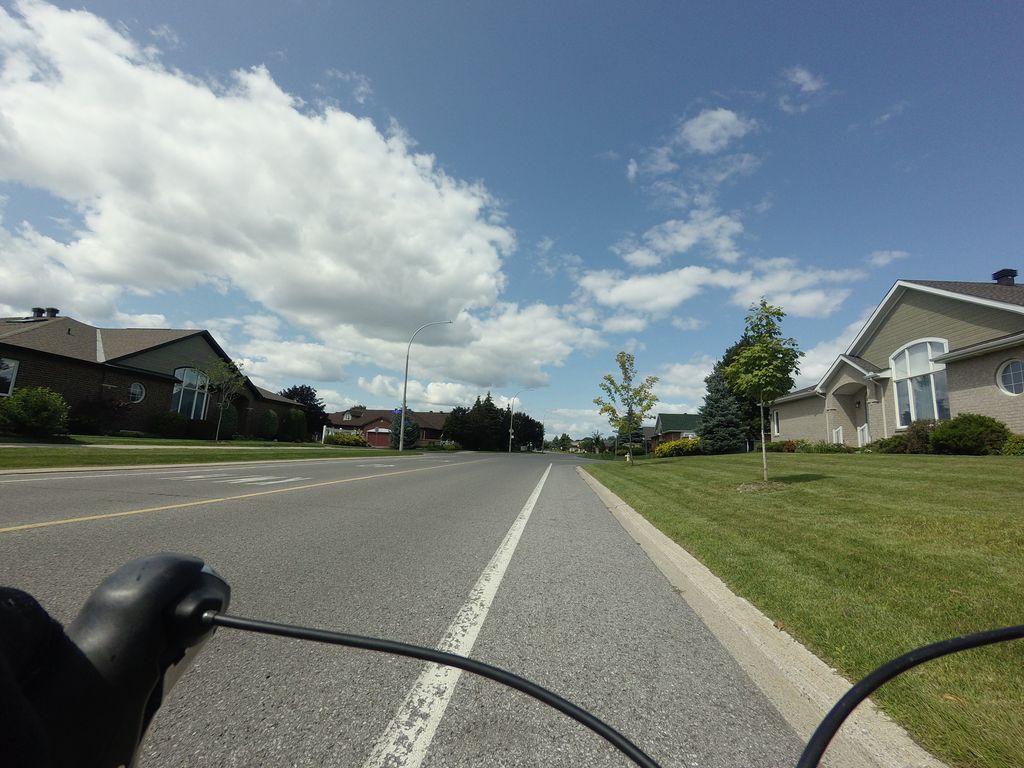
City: ottawa-gatineau